Question: I was making a graph from a dynamic chart using VBA.
The Chart is coming as expected, however I want the X axis to show X values from columns only that contains data. Here it is showing all the columns including those that are not having any data.
Below is my code:
'''
Dim rng As Range
Dim cht As Object
Dim LstRw2 As Long
Dim N As Long
N = Cells(1, 1).End(xlDown).Row
Set rng = Range("E2:O" & N)
Set cht = ActiveSheet.Shapes.AddChart
cht.chart.SetSourceData Source:=rng
cht.chart.ChartType = xlColumnClustered
ActiveSheet.ChartObjects("Chart 1").chart.SeriesCollection(1).XValues = _
"='Sheet1'!$F$11:$O$11"
End Sub
'''
As of now it takes the xvalues from another sheet however I want to use the current worksheet for the values

In the added picture 2021,2022,2023 should not be showing for x axis since they do not have any data.
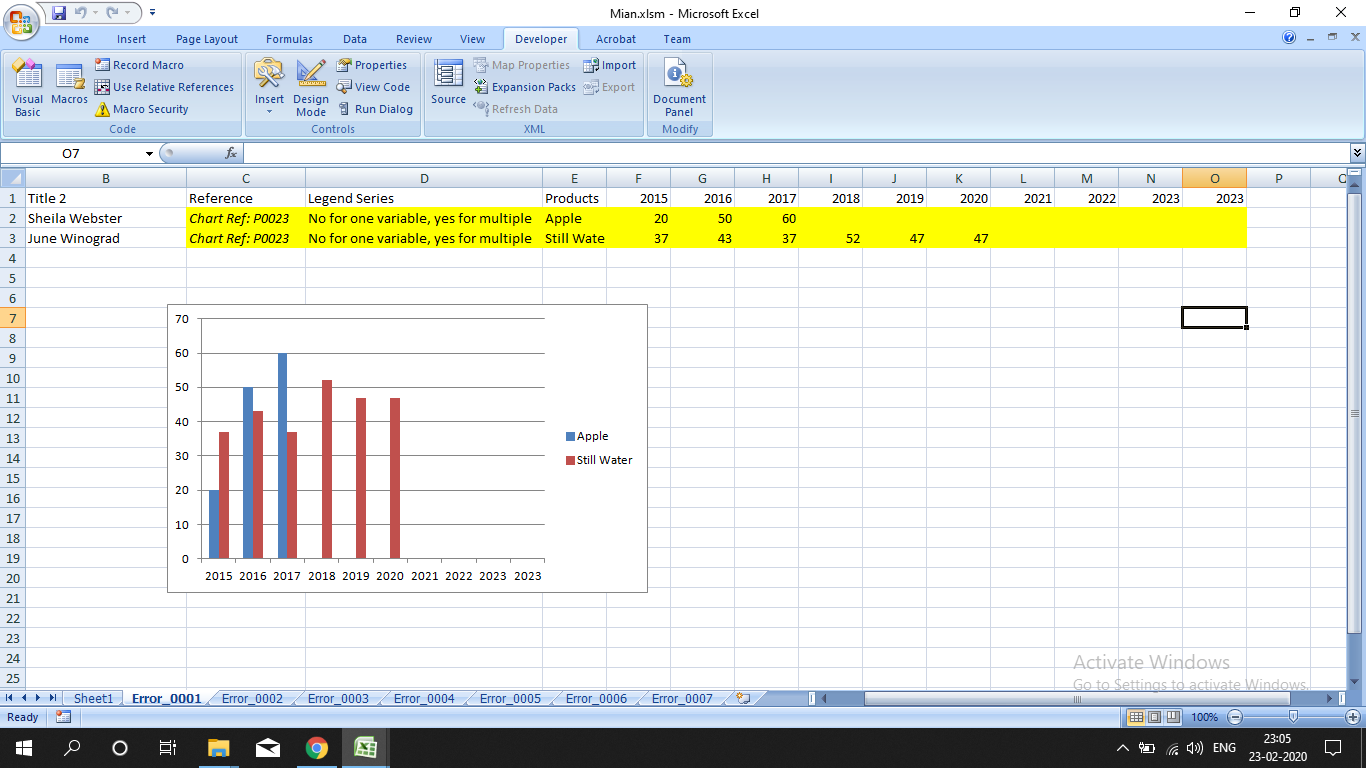
Answer: Try this code, please:
'''
Sub MakeChart()
Dim rng As Range, cht As ChartObject, LstRow As Long, i As Long
Dim sh As Worksheet, lastCol As Long, lastC As Long, ColAddr As String
Set sh = ActiveSheet 'use here your sheet
LstRow = sh.Cells(Cells.Rows.count, 1).End(xlUp).row 'last row in A:A
'Last column on the third row
For i = 2 To LstRow
lastC = sh.Cells(i, Cells.Columns.count).End(xlToLeft).column
If lastC > lastCol Then lastCol = lastC
Next i
ColAddr = sh.Cells(1, lastCol).Address 'last column address (on first row)
Set rng = sh.Range(sh.Range("E2"), sh.Cells(LstRow, lastCol))
Set cht = ActiveSheet.ChartObjects.Add(left:=100, top:=80, width:=350, _
height:=250)
cht.Chart.SetSourceData source:=rng
cht.Chart.ChartType = xlColumnClustered
sh.ChartObjects(sh.ChartObjects.count).Chart.SeriesCollection(1).XValues = _
"='" & sh.Name & "'!$F$1:" & ColAddr
End Sub
'''
I updated the code to use the longer row of the range, in order to set which values to be used from 'Chart.SeriesCollection(1).XValues'...